九年级 · 解析几何
(本小题8.0分)

如图, $C, D$ 是以 $A B$ 为直径的 $\odot O$ 上的两点, 且 $O D / / B C$. 求证: $A D=D C$.

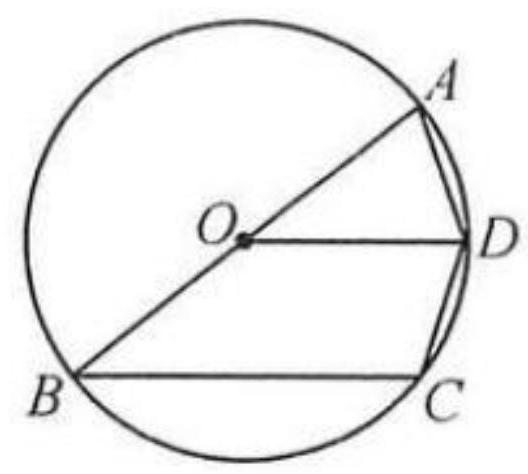
答案: 略


解析: 略